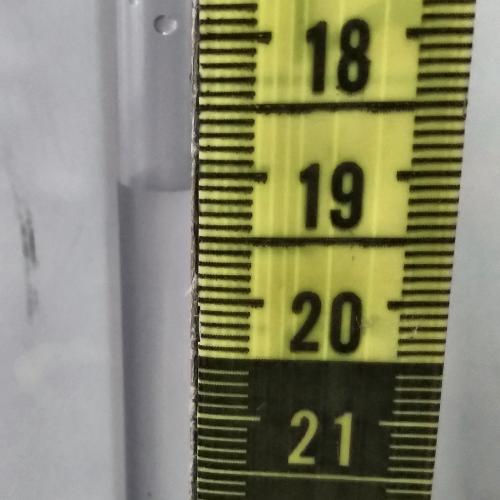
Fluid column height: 19.1 cm